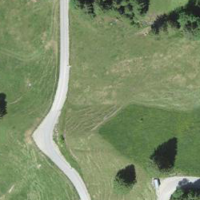
EUNIS habitat code: 44
Species observed at this site:
Buteo buteo